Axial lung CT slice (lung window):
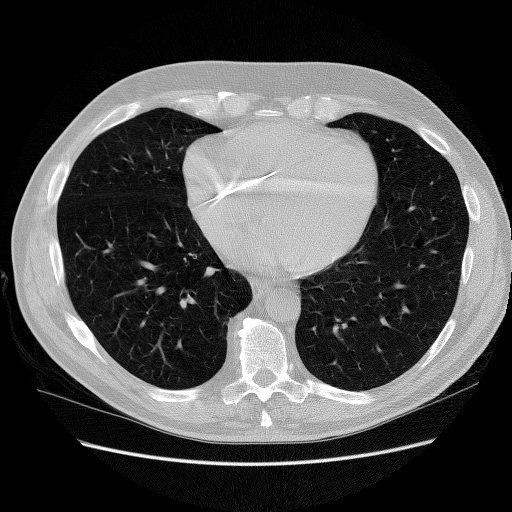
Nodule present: no